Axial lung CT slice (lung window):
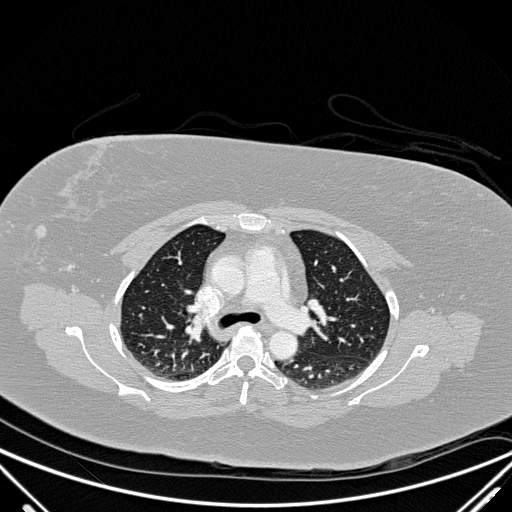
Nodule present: no